Interaction volume radius: 5 \u00c5
Interaction volume height: 20 \u00c5
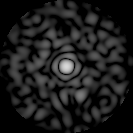
Disorder parameter: 0.7966